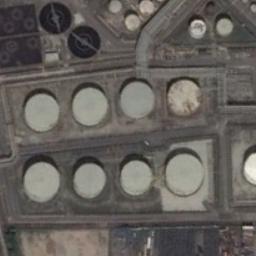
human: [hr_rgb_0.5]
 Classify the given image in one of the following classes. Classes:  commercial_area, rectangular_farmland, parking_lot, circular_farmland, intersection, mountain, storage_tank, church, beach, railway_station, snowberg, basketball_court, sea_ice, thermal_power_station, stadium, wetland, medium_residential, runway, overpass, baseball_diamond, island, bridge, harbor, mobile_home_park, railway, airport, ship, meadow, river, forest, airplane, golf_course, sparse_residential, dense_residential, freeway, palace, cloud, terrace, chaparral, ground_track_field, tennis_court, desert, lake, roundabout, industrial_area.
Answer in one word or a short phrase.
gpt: storage_tank